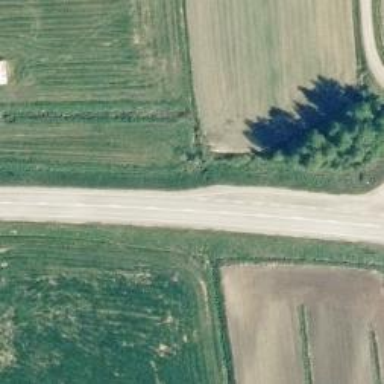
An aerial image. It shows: Asphalt road designated as trunk highway.